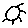
Label: sun